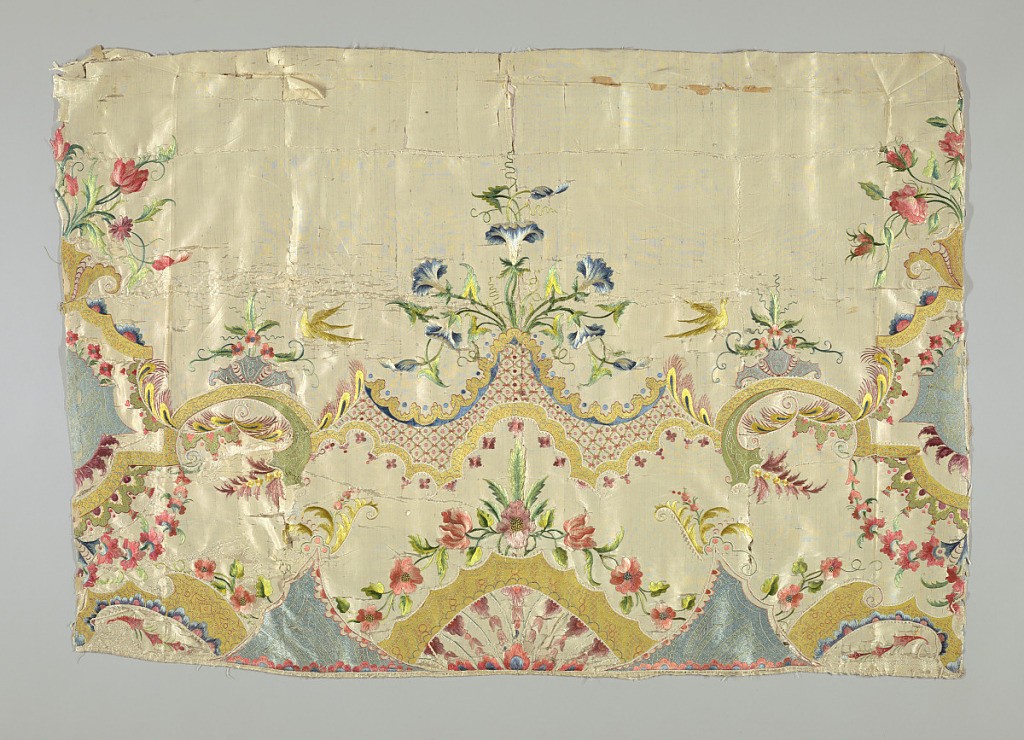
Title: Textile
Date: ca. 1750
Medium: silk Technique: embroidered in satin, french knot, and couching stitches on taffeta
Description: White taffeta is embroidered in colored silks and narrow white silk braid in a design of scrolls, flowers and birds.